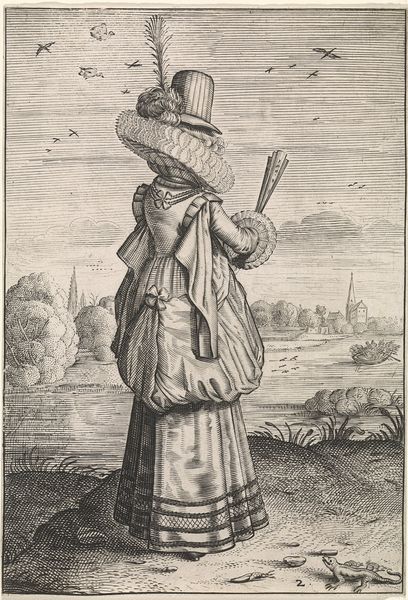
Titel: Elegante dame bij hagedis
Künstler: Adriaen Matham
Standort: Amsterdam
Institution: Rijksmuseum
Schlagwörter: frau, dame, kragen, mühlsteinkragen, kupferstich